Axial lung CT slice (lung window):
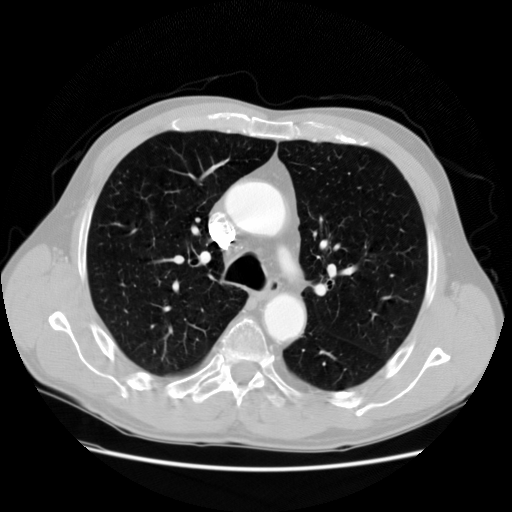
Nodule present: no